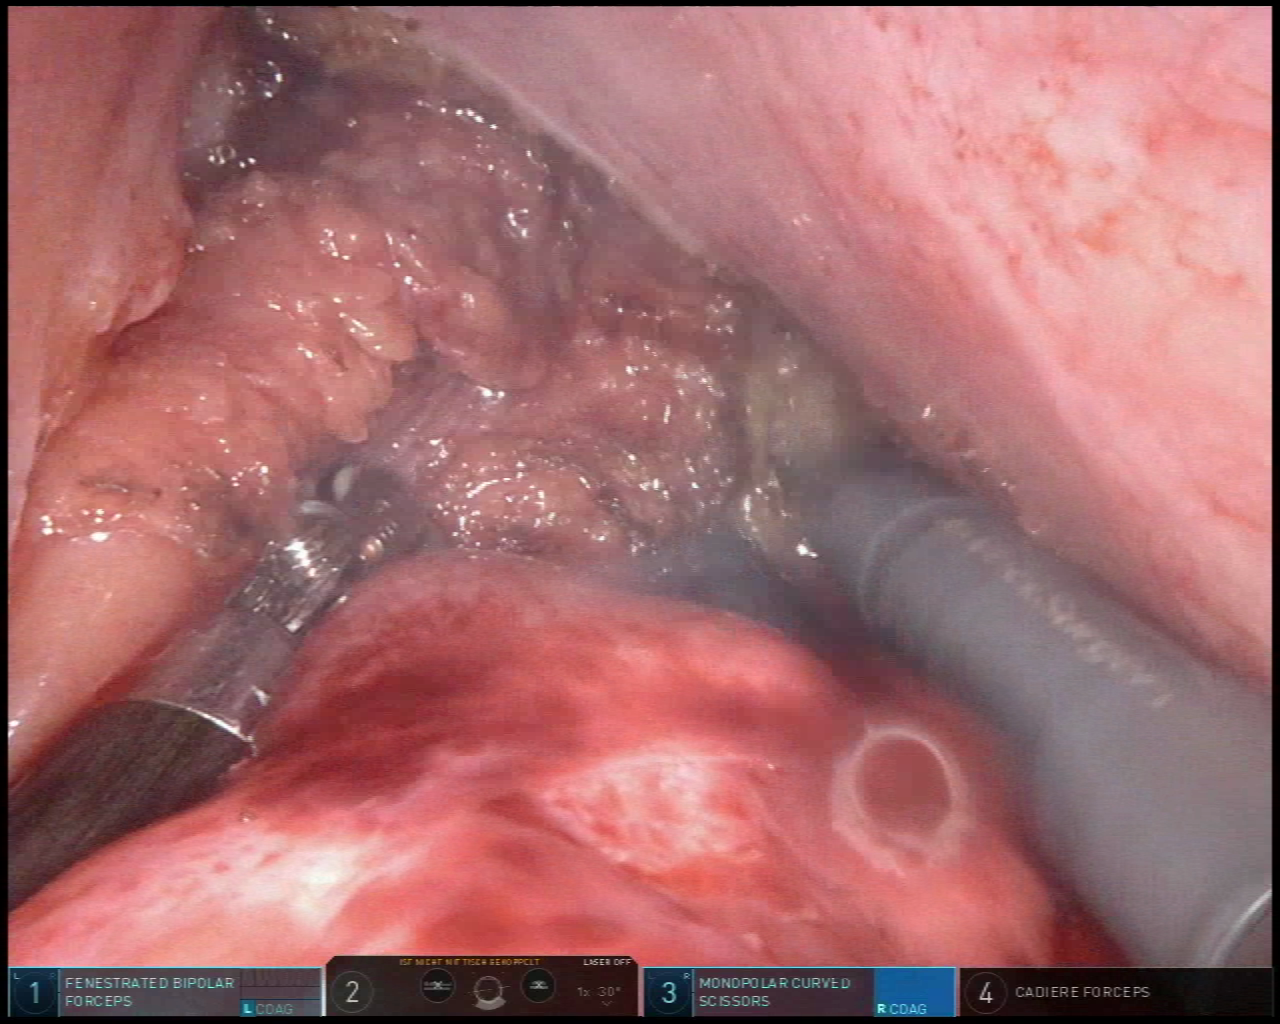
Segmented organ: vesicular_glands
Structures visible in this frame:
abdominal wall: no
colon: no
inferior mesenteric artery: no
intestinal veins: no
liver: no
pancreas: no
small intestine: no
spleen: no
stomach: no
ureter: no
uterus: no
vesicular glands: yes